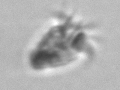
Label: Ciliophora